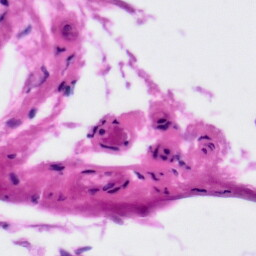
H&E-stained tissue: Tonsil